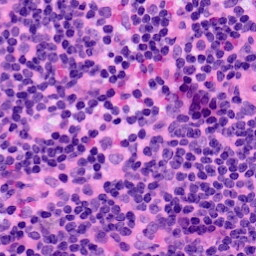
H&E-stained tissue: LymphNode